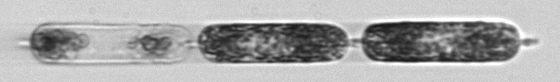
Label: Hemiaulus